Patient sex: F
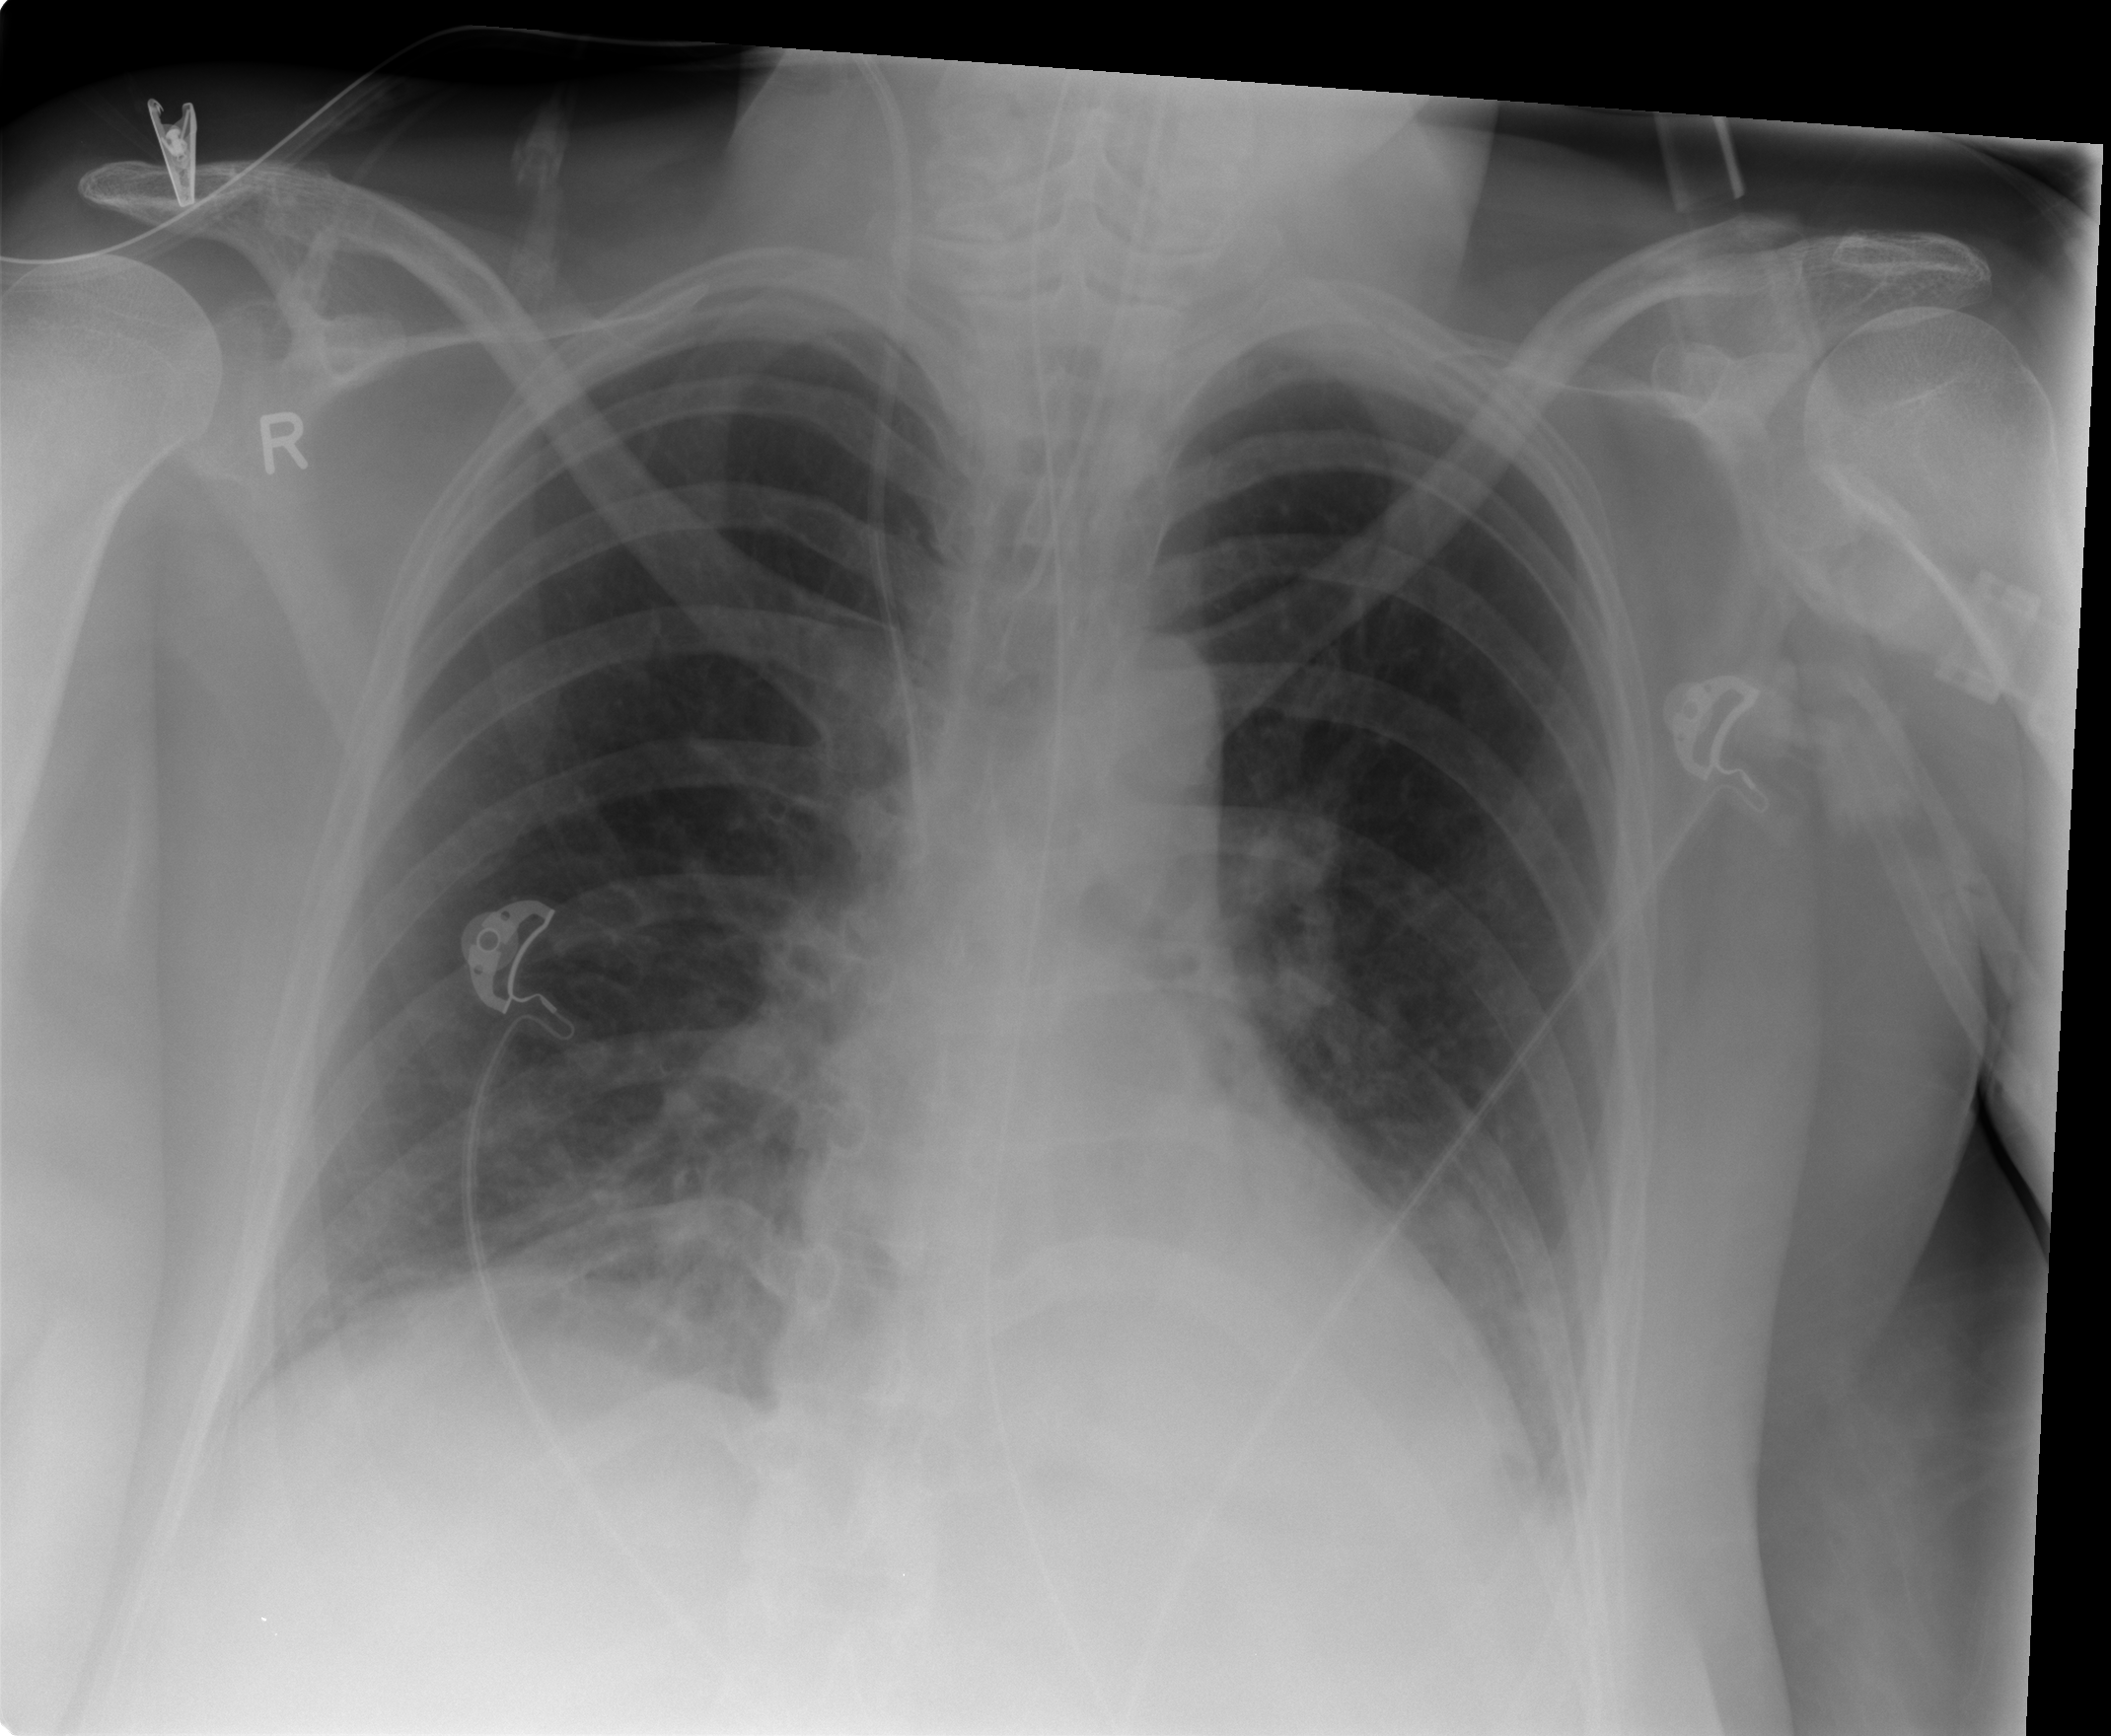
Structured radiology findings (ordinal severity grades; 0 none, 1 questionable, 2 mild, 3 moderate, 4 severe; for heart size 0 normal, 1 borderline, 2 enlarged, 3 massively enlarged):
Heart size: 0
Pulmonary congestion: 0
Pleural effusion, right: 0
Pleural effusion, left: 1
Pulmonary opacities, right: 2
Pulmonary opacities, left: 0
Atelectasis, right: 2
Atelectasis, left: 2